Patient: sex M, age 44
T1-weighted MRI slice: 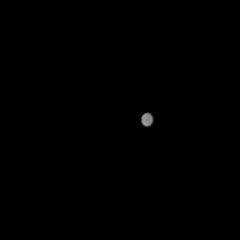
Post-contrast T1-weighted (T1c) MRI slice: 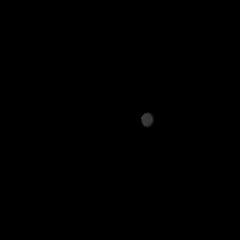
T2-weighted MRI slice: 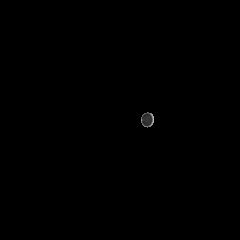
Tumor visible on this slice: no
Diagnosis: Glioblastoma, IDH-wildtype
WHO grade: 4